Question: I would like to be able to change the camera orientation while displaying text at a fixed position. The camera angle should change as a function of the mouse position on the window.
Let's consider this example:
'''
int sizeX = 600;
int sizeY = 600;
void setup()
{
size(sizeX, sizeY, P3D);
}
void draw()
{
background(204);
stroke(0, 0, 0);
//camera(mouseX, height/2.0, (height/2.0) / tan(PI*30.0 / 180.0), width/2.0, height/2.0, 0, 0, 1, 0);
place();
stroke(0);
displayInfos();
}
void displayInfos()
{
stroke(0, 200, 200);
line (0,20,sizeX,20); // monitor bar
fill(0);
textSize(10);
text ("TEXT 1:", sizeX*0.05,sizeY*0.1-20);
textSize(12);
text ("TEXT 2", sizeX*0.7,sizeY*0.95);
}
void place()
{
pushMatrix();
translate(sizeX/2, sizeY/2, 0);
noFill();
rotateX(-PI/6);
rotateY(PI/3);
box(150);
popMatrix();
}
'''
The 'displayInfos()' function draws a line a writes some text in a fixed position while the 'place()' function draws a box in the middle of the screen.

If I uncomment the camera command in the 'draw()' function the whole scene rotates. I would like the text and the bar to be fixed on the screen and the box to rotate based on the mouse position.
How can achieve this in Processing?
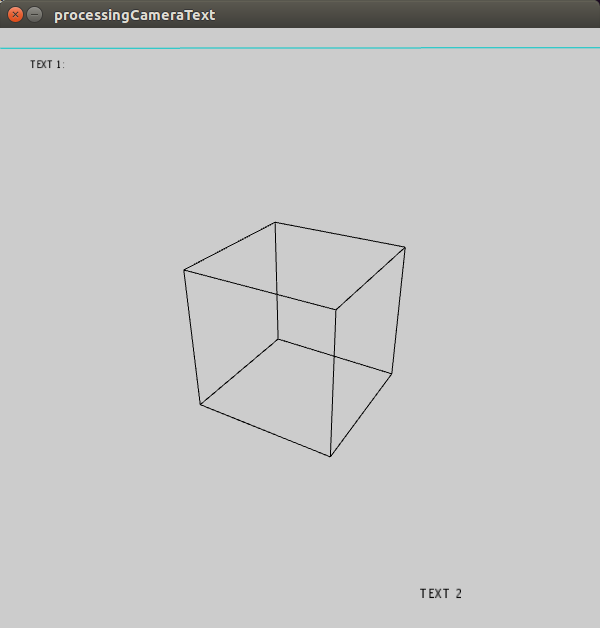
Answer: Just place the call to the camera() function right after the pushMatrix() function:
'''
void place()
{
pushMatrix();
camera(mouseX, height/2.0, (height/2.0) / tan(PI*30.0 / 180.0), width/2.0, height/2.0, 0, 0, 1, 0);
translate(sizeX/2, sizeY/2, 0);
noFill();
rotateX(-PI/6);
rotateY(PI/3);
box(150);
popMatrix();
}
'''
Calling pushMatrix() basically says "remember the current rotation and translation", then you can do whatever rotations and translations you want, draw some stuff, then call popMatrix() which basically says "go back to those other settings I told you to remember".
So now you're remembering (pushing) the default rotation, doing the rotation and translation (via the camera function), drawing the box, then going back to the default rotation via the popMatrix() function. Then when you draw the text, it's using the default rotation and translation again.